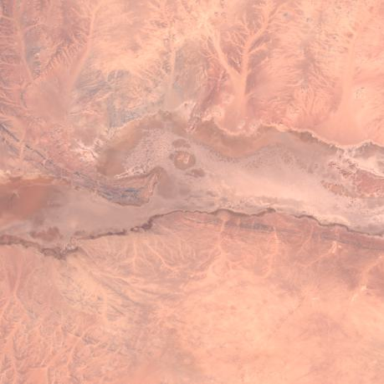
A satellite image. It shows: Salt desert landscape.